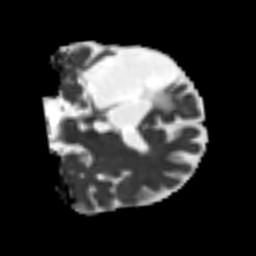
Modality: MD
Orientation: coronal
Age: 52
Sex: male
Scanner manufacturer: siemens
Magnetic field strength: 3 T
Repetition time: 4.999 s
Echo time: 0.07946 s